Interaction volume radius: 10 \u00c5
Interaction volume height: 15 \u00c5
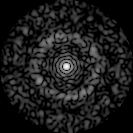
Disorder parameter: 0.828